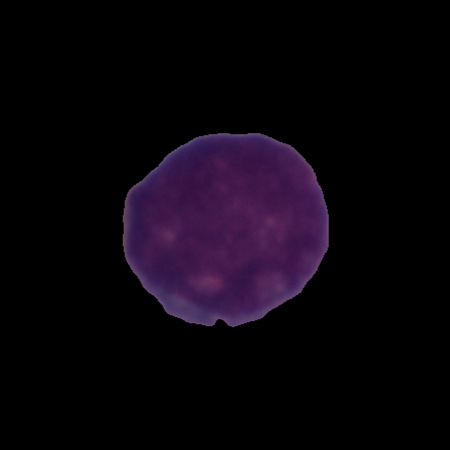
Label: cancer